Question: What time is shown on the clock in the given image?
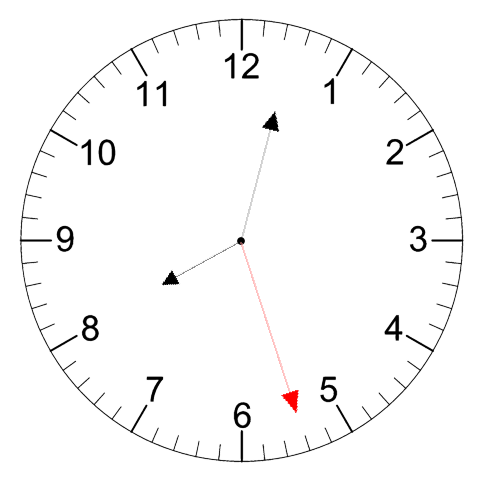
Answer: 08:02:27